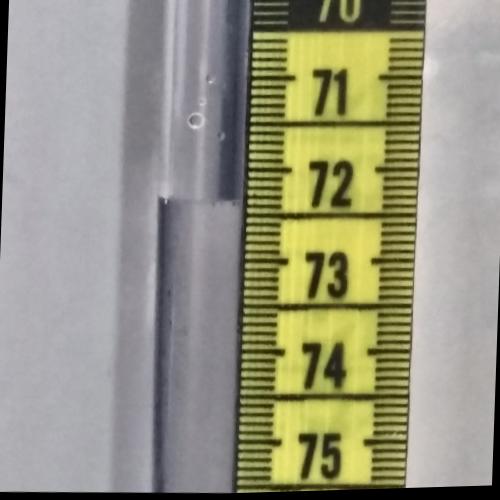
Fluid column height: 72.3 cm